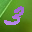
Label: 3